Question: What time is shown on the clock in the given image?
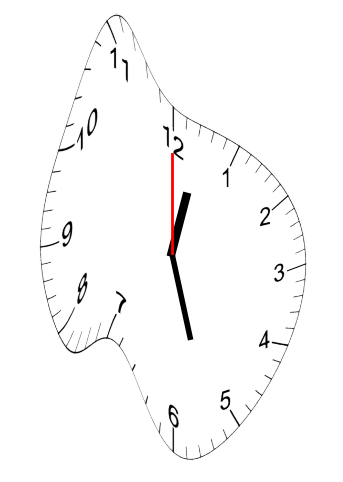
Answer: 12:27:00